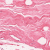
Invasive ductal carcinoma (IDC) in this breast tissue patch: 0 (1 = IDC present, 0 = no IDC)